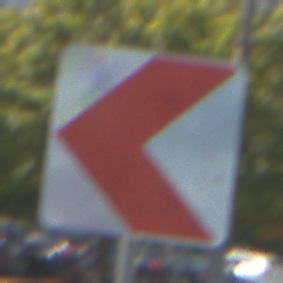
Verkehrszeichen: RichtungstafelnInKurvenKleinRechts
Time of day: Midday
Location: Outdoor (Urban)
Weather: Clear
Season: NotSpecified
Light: Natural